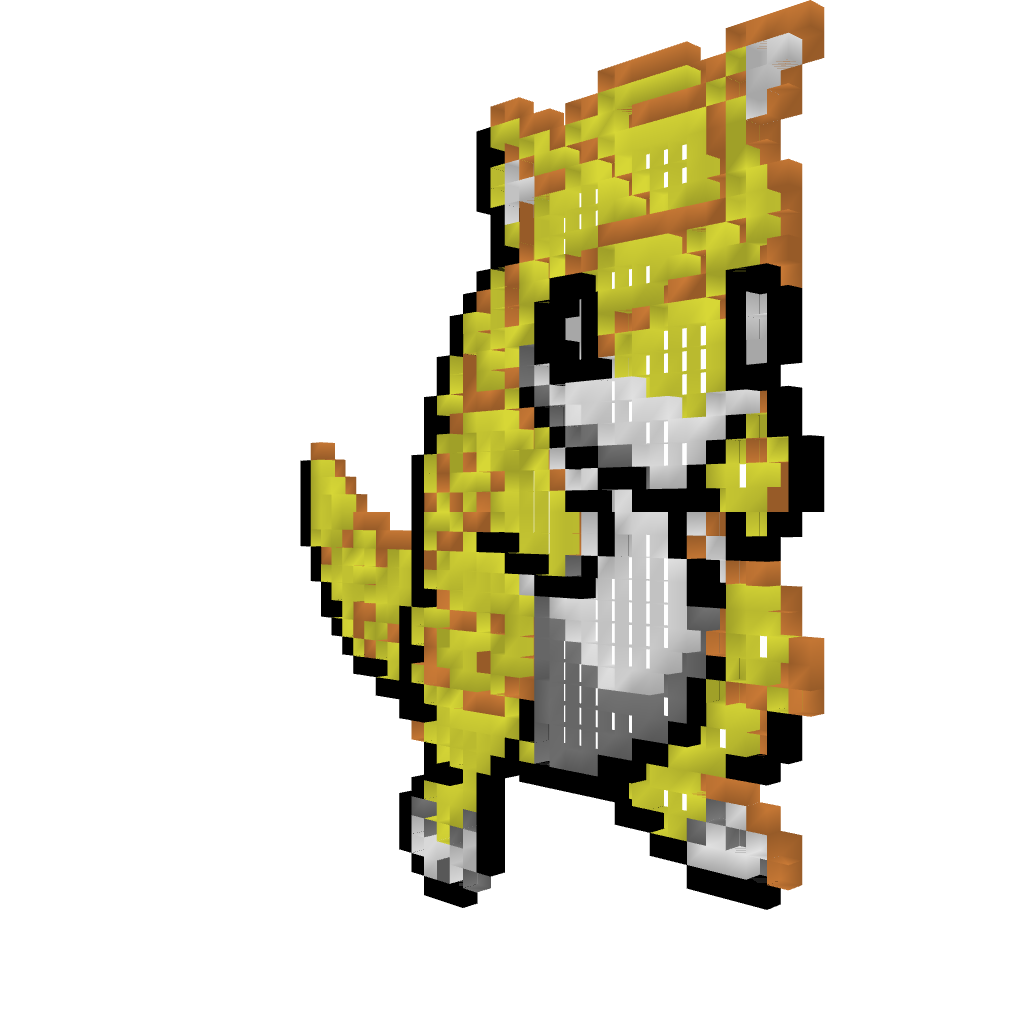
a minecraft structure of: Sandan high quality